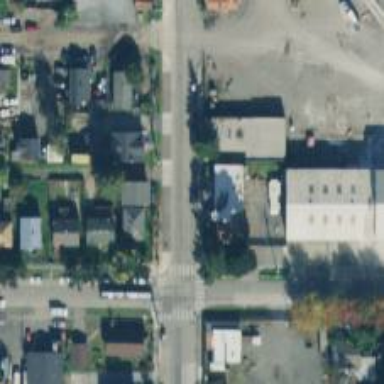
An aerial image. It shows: Alley classified as service road.